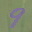
Label: 9